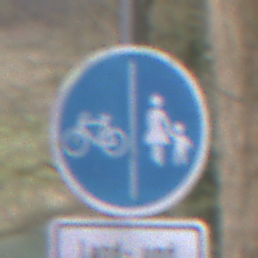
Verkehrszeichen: GetrennterRadUndGehwegRadwegLinks
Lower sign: BesondereFahrzeugeUndTransportgueter8
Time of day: MorningAfternoon
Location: Outdoor (Nature)
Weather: PartlyCloudy
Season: NotSpecified
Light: Natural